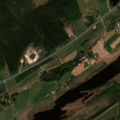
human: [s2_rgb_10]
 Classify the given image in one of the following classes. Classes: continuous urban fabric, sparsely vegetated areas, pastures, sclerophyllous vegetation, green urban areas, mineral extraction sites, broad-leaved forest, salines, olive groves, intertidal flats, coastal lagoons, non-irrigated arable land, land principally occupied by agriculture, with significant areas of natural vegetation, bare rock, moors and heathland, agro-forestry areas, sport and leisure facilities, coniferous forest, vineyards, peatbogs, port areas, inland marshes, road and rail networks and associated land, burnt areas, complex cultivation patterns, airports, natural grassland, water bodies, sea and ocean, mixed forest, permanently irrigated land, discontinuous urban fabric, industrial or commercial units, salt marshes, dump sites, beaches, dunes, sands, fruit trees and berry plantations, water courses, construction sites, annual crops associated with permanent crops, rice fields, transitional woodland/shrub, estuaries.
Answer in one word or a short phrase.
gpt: non-irrigated arable land, land principally occupied by agriculture, with significant areas of natural vegetation, coniferous forest, mixed forest, transitional woodland/shrub